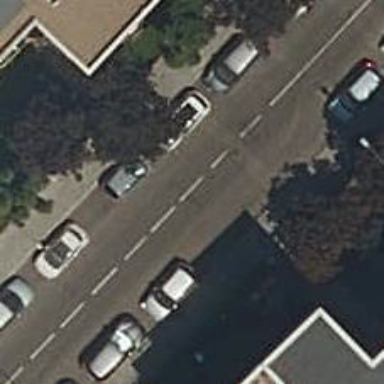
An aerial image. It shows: Footway surfaced with paving stones.